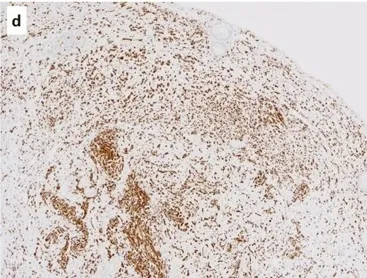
The resected specimen showed the appendiceal wall was fibrotic, enlargement, and thickness. Immunohistochemistry examination showed positive for S-100 (d).
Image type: pathology (immunostaining)